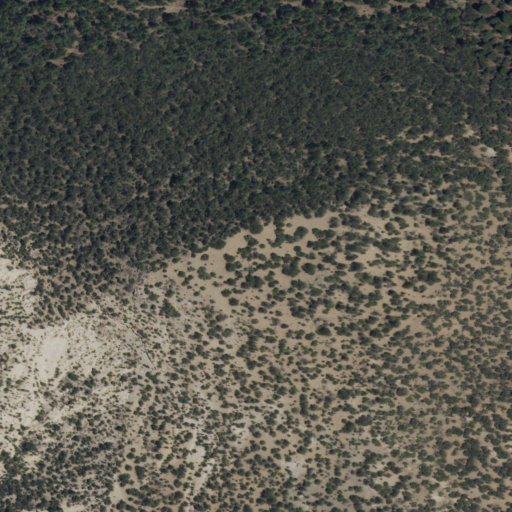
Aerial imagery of mountain in New Mexico named Cerro Blanco containing evergreen forest and shrub